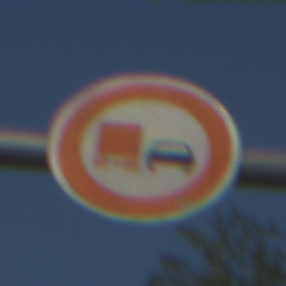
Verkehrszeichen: UeberholverbotKraftfahrzeuge
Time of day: MorningAfternoon
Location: Outdoor (RoadRail)
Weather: Clear
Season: NotSpecified
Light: Natural